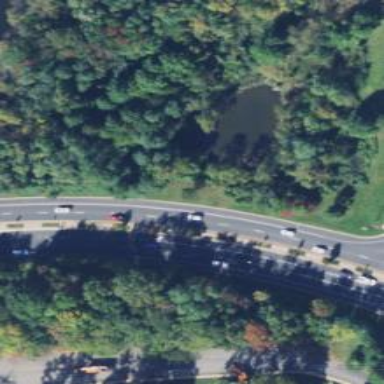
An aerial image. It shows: This image shows trunk highway that functions as expressway.